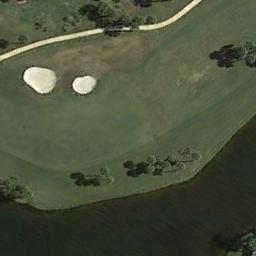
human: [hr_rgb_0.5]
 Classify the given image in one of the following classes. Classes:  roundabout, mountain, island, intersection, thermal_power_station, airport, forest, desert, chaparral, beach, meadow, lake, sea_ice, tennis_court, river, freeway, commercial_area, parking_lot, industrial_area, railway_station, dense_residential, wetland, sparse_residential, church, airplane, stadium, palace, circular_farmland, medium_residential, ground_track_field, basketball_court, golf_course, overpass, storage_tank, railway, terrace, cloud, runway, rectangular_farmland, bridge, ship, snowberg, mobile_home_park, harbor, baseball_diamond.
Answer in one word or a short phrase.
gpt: golf_course